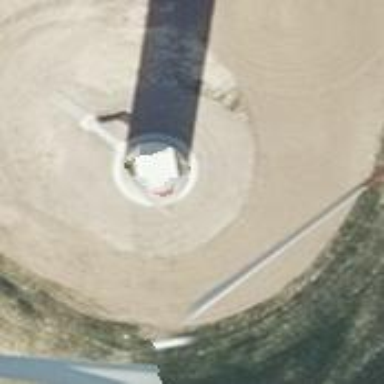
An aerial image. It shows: Wind power generator with horizontal axis wind turbine manufactured by Vestas.